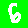
Digit: 6